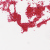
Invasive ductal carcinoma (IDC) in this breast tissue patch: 0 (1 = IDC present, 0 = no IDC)